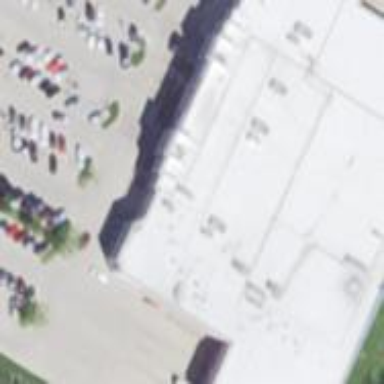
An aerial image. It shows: Building that houses supermarket.